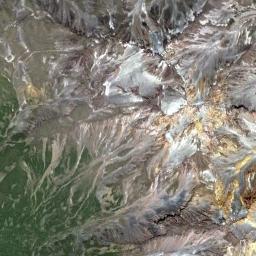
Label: snowberg